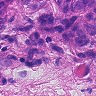
Metastatic tissue present: yes